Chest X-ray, PA view. Patient: 40 years old, sex M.
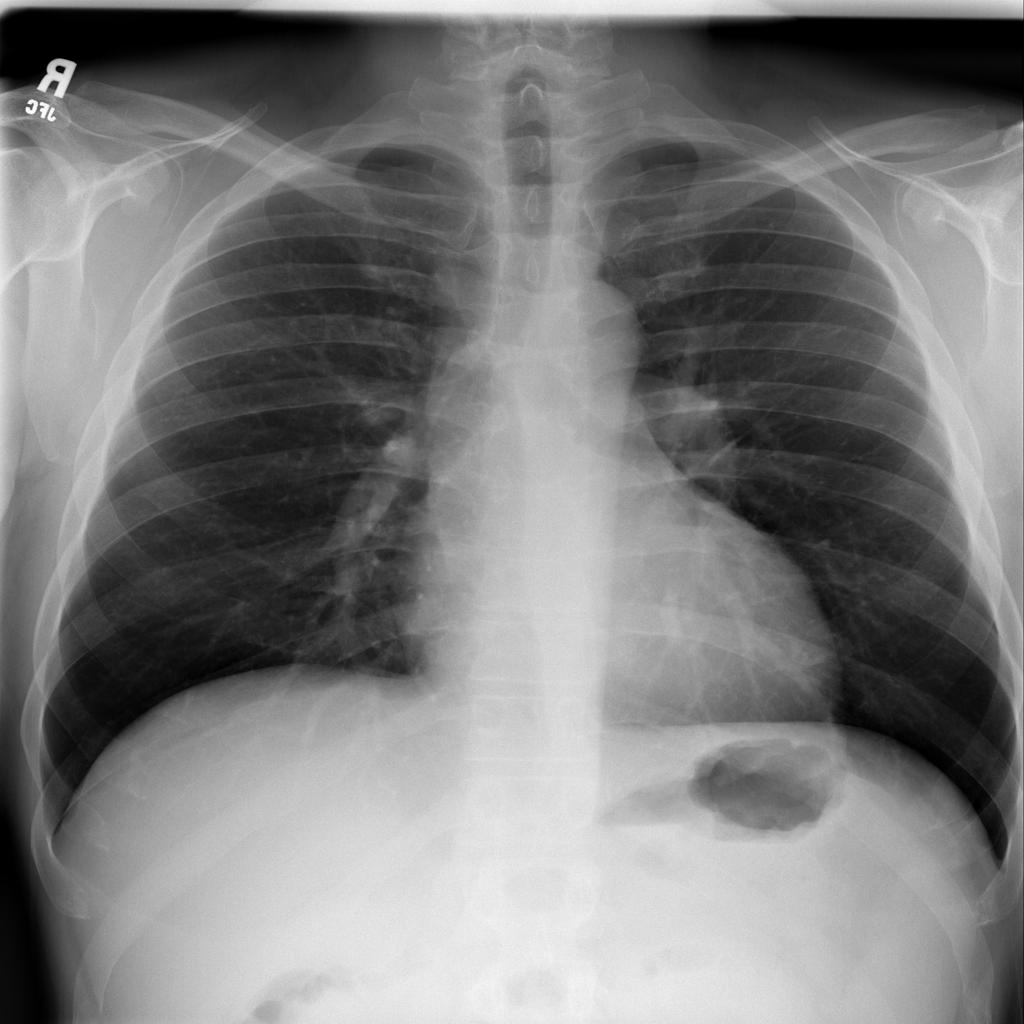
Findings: No Finding